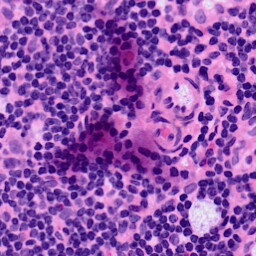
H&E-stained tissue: LymphNode